Question: I am trying to plot the Gantt chart using matplotlib in python, wherein there are two solutions suggested by different algorithms. Solution by each algorithm contains a group of batches (shown in different colors) starting and finishing at different points of time.
I am able to plot the same, but I want to annotate the graph in such a way that whenever I hover the mouse over the solution, it shows batch detail or length of the bar (processing time). I tried several ways, but not happening. [I would like to see (x,y)= (Batch Processing Time, Algorithm Name) value when I move the mouse over the batch solution.
'''
import matplotlib.pyplot as plt
import numpy as np
import pandas as pd
%matplotlib notebook
fig, gnt = plt.subplots()
gnt.set_ylim(0, 50)
gnt.set_xlim(0, 65)
# Setting labels for x-axis and y-axis
gnt.set_xlabel('Batch Completion Time')
gnt.set_ylabel('Solution by')
# Setting ticks on y-axis
gnt.set_yticks([10, 25])
gnt.set_yticklabels(['Algo_1', 'Algo_2'])
# Setting graph attribute
gnt.grid(True)
#For Algo-1 Solution
gnt.broken_barh([(5,9), (14,1) , (15,4) , (19,9) , (28,4) , (34,4) , (38,5)],(5, 10), facecolors = {'tab:blue','tab:red', 'tab:olive', 'tab:pink', 'tab:cyan', 'tab:brown', 'tab:orange'})
#For Algo-2 Solution
gnt.broken_barh([(14,6), (22,4) , (29,7) , (36,3) , (39,15)],(20,10), facecolors = {'tab:blue','tab:red', 'tab:olive', 'tab:pink', 'tab:cyan'})
#upto here Gantt Chart is drawn
#Process of showing data while moving the mouse over the chart
annot = gnt.annotate("", xy=(0,0), xytext=(20,30),textcoords="offset points",
bbox=dict(boxstyle="round", fc="black", ec="b", lw=2),
arrowprops=dict(arrowstyle="->"))
annot.set_visible(False)
def update_annot(bar):
x = bar.get_x() + bar.get_width()
y = bar.get_y()+ (0.5*bar.get_height())
annot.xy = (x,y) #box no (x,y) cordinate update karse
text = "{:.2g},{:.2g}".format(x,y)
annot.set_text(text)
annot.get_bbox_patch().set_alpha(0.9)
def hover(event):
vis = annot.get_visible()
if event.inaxes == gnt:
for bar in gnt:
cont, ind = bar.contains(event)
if cont:
update_annot(bar)
annot.set_visible(True)
fig.canvas.draw_idle()
return
if vis:
annot.set_visible(False)
fig.canvas.draw_idle()
fig.canvas.mpl_connect("motion_notify_event", hover)
plt.show()
'''

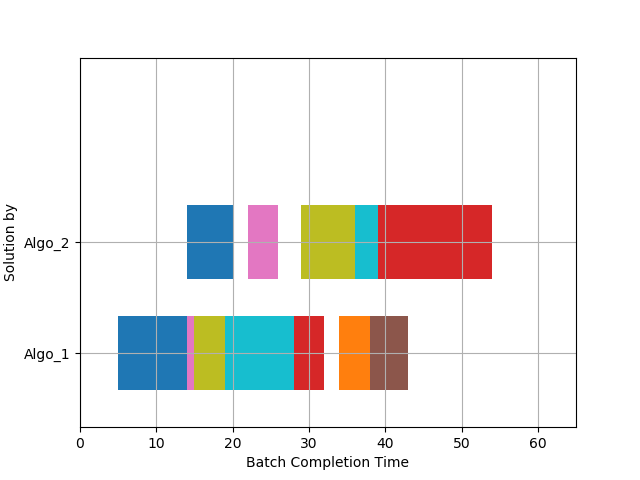
Answer: 'broken_barh' doesn't create individual bars, but one big 'BrokenBarHCollection' object.
When 'contains(event)' is called, either 'False' or 'True' is returned, together with the index telling which of the small bars has been clicked on.
With '.get_paths()[ind].get_extents()' one can get the bounding box of that small bar. The coordinates of the bounding box lead to the start time and the duration.
'''
import matplotlib.pyplot as plt
fig, ax_gnt = plt.subplots()
ax_gnt.set_ylim(0, 50)
ax_gnt.set_xlim(0, 65)
ax_gnt.set_yticks([10, 25])
ax_gnt.set_yticklabels(['Algo_1', 'Algo_2'])
ax_gnt.grid(True)
# For Algo-1 Solution
ax_gnt.broken_barh([(5, 9), (14, 1), (15, 4), (19, 9), (28, 4), (34, 4), (38, 5)], (5, 10),
facecolors={'tab:blue', 'tab:red', 'tab:olive', 'tab:pink', 'tab:cyan', 'tab:brown', 'tab:orange'})
# For Algo-2 Solution
ax_gnt.broken_barh([(14, 6), (22, 4), (29, 7), (36, 3), (39, 15)], (20, 10),
facecolors={'tab:blue', 'tab:red', 'tab:olive', 'tab:pink', 'tab:cyan'})
annot = ax_gnt.annotate("", xy=(0, 0), xytext=(20, 30), textcoords="offset points",
bbox=dict(boxstyle="round", fc="yellow", ec="b", lw=2),
arrowprops=dict(arrowstyle="->"))
annot.set_visible(False)
def update_annot(brokenbar_collection, coll_id, ind, x, y):
annot.xy = (x, y)
box = brokenbar_collection.get_paths()[ind].get_extents()
text = f"{ax_gnt.get_yticklabels()[coll_id].get_text()} index:{ind} duration:{box.x1 - box.x0:.0f} "
annot.set_text(text)
annot.get_bbox_patch().set_alpha(0.9)
def hover(event):
vis = annot.get_visible()
if event.inaxes == ax_gnt:
for coll_id, brokenbar_collection in enumerate(ax_gnt.collections):
cont, ind = brokenbar_collection.contains(event)
if cont:
update_annot(brokenbar_collection, coll_id, ind['ind'][0], event.xdata, event.ydata)
annot.set_visible(True)
fig.canvas.draw_idle()
return
if vis:
annot.set_visible(False)
fig.canvas.draw_idle()
fig.canvas.mpl_connect("motion_notify_event", hover)
plt.show()
'''
<URL>